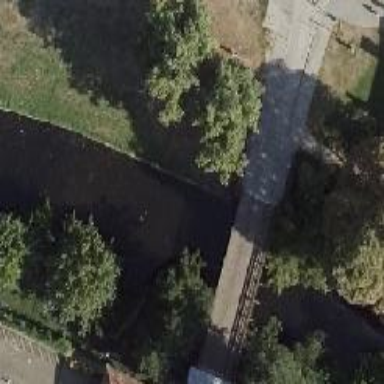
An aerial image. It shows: Service road with bridge and sidewalks on both sides.